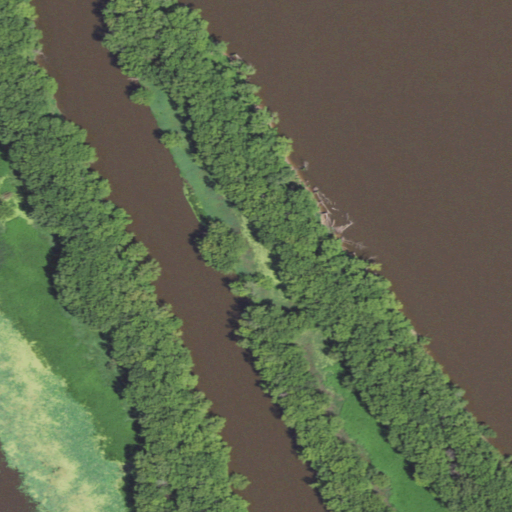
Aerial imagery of island in Iowa named Little Cook Island containing open water, woody wetlands, herbaceous wetlands, and grassland